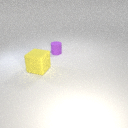
large yellow rubber cube to the left of small purple rubber cylinder